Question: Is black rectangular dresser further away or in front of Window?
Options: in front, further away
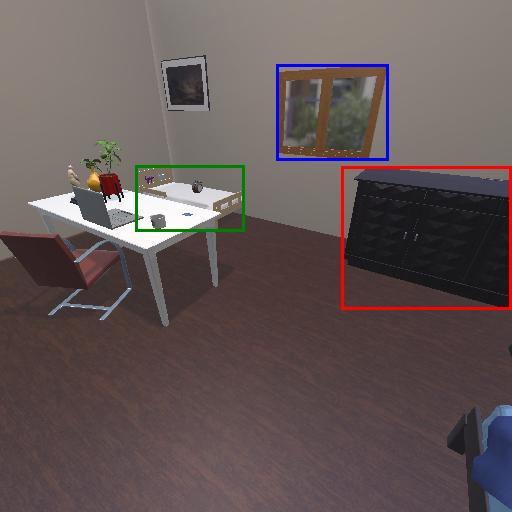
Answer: in front